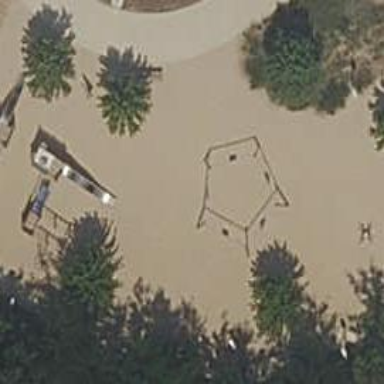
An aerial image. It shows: Playground area for leisure activities on the land.